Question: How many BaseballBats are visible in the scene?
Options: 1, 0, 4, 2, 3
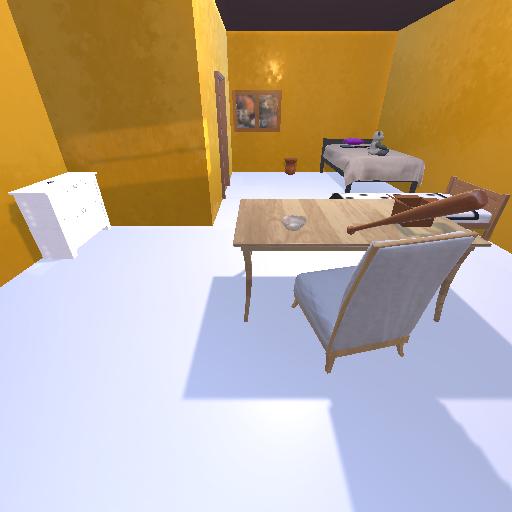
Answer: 1